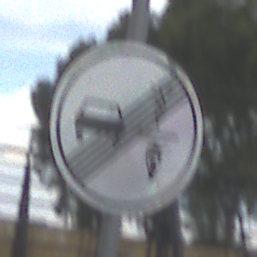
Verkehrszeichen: EndeVerbotUeberholenEinspurigeFahrzeuge
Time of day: MorningAfternoon
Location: Outdoor (RoadRail)
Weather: PartlyCloudy
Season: NotSpecified
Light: Natural